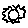
Label: sun